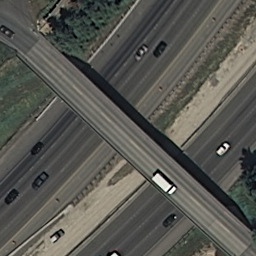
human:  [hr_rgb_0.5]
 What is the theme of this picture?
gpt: overpass

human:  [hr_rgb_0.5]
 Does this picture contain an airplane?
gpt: no